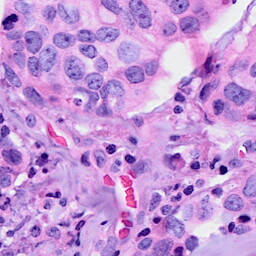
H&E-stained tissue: Breast